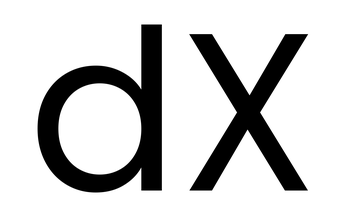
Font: Poppins-Regular